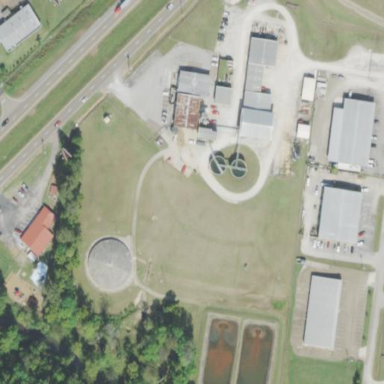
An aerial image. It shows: Man-made water works facility.